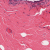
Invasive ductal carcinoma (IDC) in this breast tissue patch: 0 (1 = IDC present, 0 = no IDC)